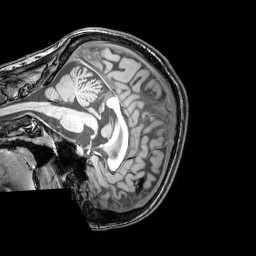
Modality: T1w
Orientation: sagittal
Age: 21
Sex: female
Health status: healthy
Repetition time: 0.081 s
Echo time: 0.037 s